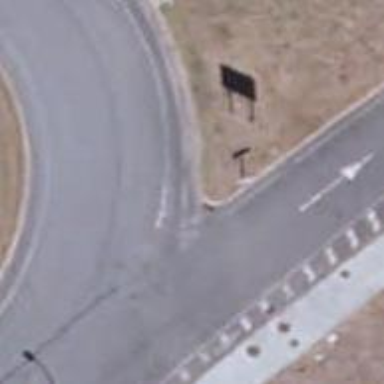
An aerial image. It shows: Roundabout on residential road.